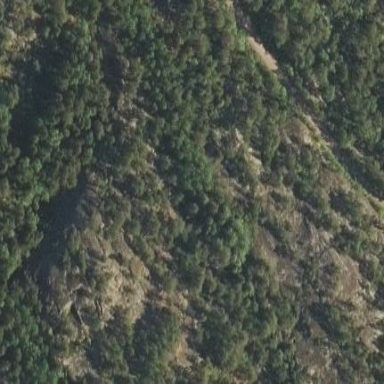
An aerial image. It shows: Landscape of bare rock.